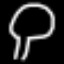
Label: mushroom